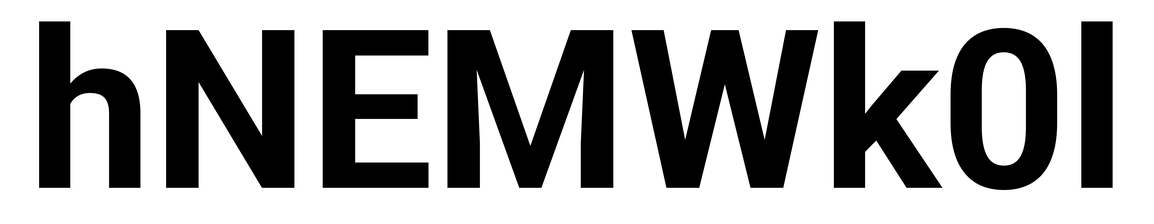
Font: Roboto_Bold